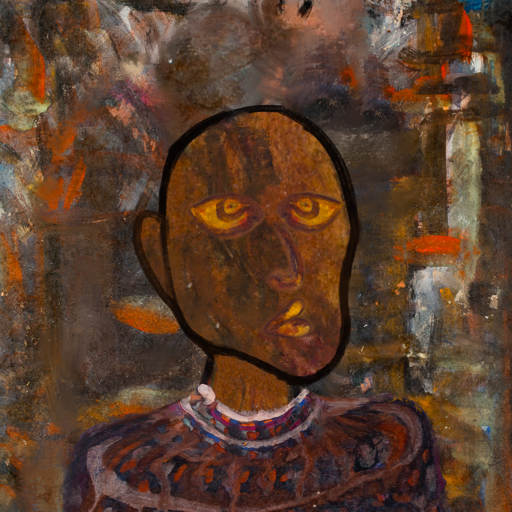
Background: GypsyQueen, Head And Neck Side: Mosgoul, Face Side: Comrade, Bust: Hypocrite, Hair Side: Blank, Head Accessory: Blank, Second Necklace: Blank, Necklace: Hypocrite_1, Baby: Blank